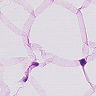
Metastatic tissue present: no